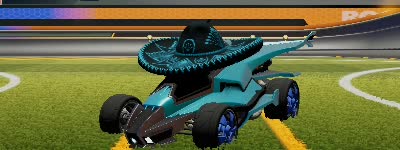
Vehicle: aftershock